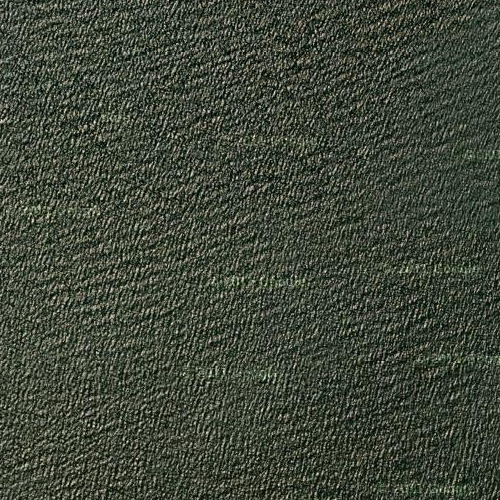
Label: sydney